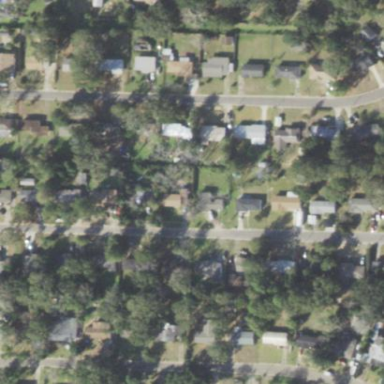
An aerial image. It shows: Residential area consisting of single-family homes.